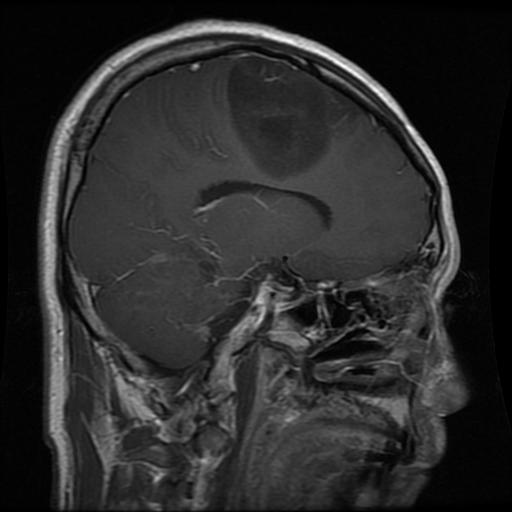
Label: glioma